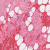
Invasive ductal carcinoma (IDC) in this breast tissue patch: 0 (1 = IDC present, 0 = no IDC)